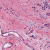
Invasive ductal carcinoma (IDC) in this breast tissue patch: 1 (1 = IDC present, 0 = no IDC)